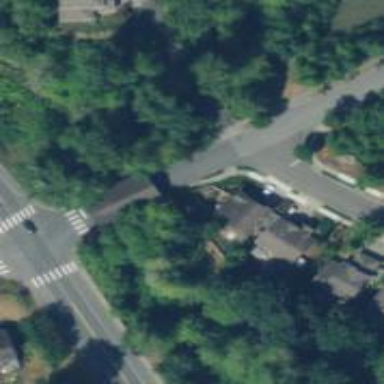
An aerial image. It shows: Covered bridge on residential road.